Field crop: maize
Growth stage: 1
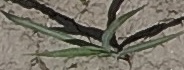
Species: sorghum